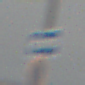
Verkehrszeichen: EinbahnstrasseLinksweisend
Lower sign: EingeschraenktesHalteverbot
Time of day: MorningAfternoon
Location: Outdoor (Nature)
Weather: Overcast
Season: Winter
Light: Natural